Question: I am working with GWT. i have a requirement where i need to show the button as below.Please help me how to achieve this?

Thanks!
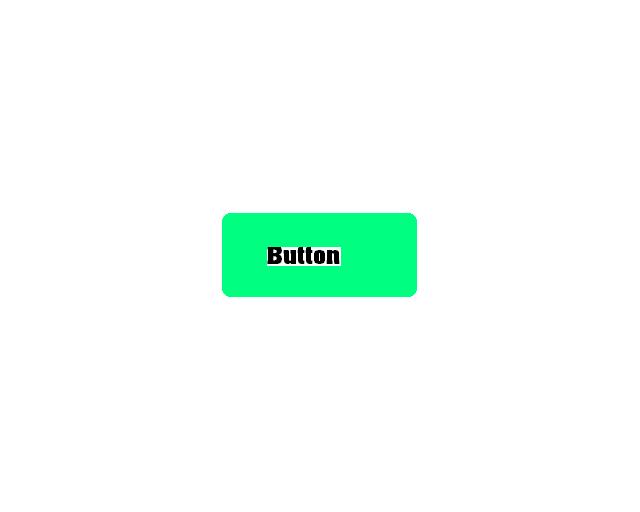
Answer: You can use GWT <URL> class and style it the way you need. For example, if you're using UiBinder:
'''
<g:Button ui:field="button" styleName="my-button">
<ui:msg key="myButtonMsg">Button</ui:msg>
</g:Button>
'''
with your own css class like
'''
.my-button {
background: green;
border: 1px solid green;
color: white;
-webkit-border-radius: 4px;
-moz-border-radius: 4px;
border-radius: 4px;
padding: 5px 15px 5px 15px;
font-weight: bold;
}
'''
If you need the text to have white box around it then add '<span>' around button text and add 'color: black;' and 'background-color: white;' properties for the 'span'.